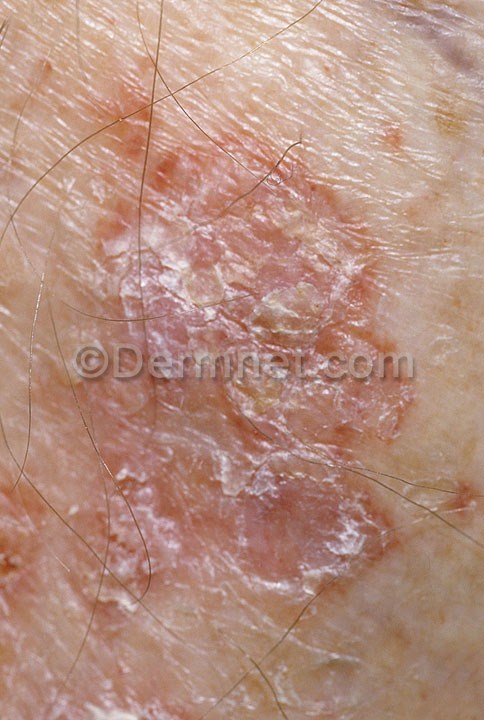
Disease: Actinic Keratosis Basal Cell Carcinoma and other Malignant Lesions